Aerial crown-view tile of a tropical tree (Barro Colorado Island, Panama), acquired 20241216:
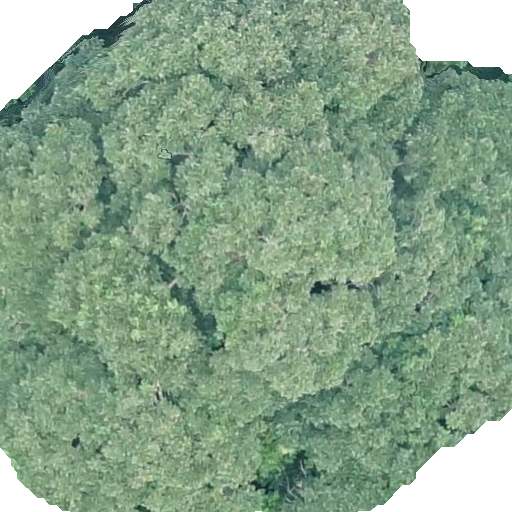
Species: Dipteryx oleifera
GBIF accepted scientific name: Dipteryx oleifera
Crown area: 397.617 m²